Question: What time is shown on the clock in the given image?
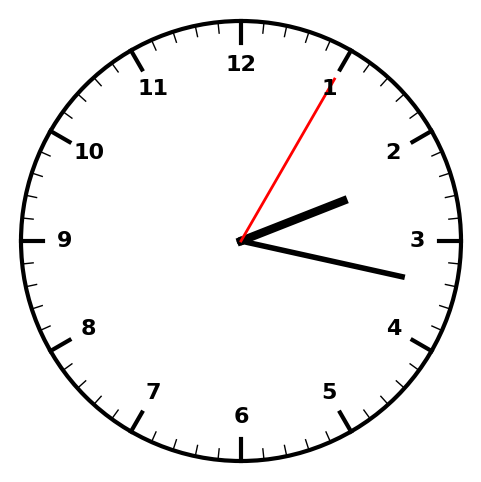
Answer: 02:17:05